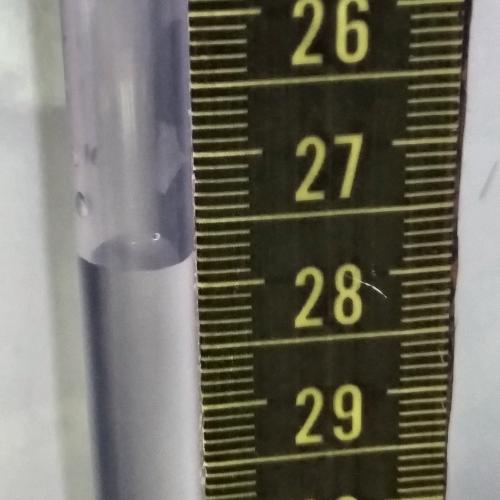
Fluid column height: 27.8 cm